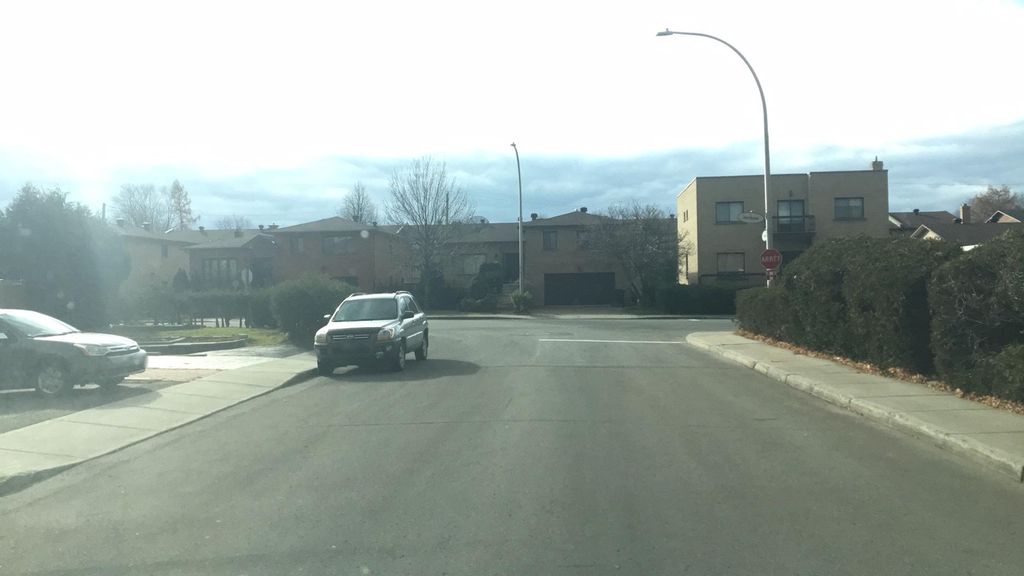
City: montreal